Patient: sex F, age 76
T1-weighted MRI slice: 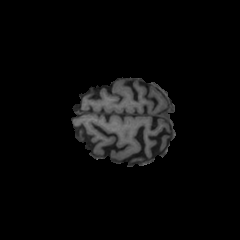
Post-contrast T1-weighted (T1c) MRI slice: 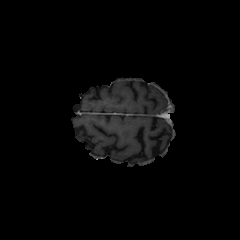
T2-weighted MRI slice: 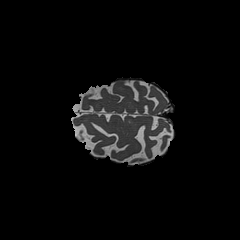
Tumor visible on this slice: no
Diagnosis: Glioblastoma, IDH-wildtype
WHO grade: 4